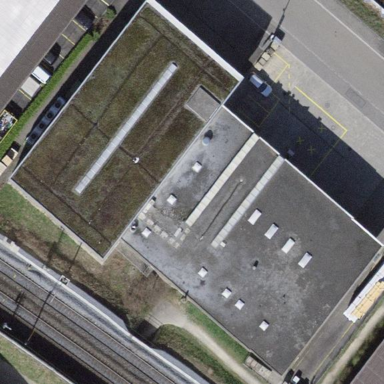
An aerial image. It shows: Service building.